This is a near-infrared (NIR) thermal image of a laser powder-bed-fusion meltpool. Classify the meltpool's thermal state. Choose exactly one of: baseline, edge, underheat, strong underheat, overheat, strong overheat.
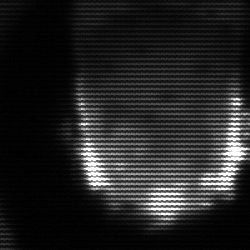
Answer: baseline